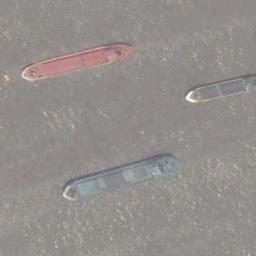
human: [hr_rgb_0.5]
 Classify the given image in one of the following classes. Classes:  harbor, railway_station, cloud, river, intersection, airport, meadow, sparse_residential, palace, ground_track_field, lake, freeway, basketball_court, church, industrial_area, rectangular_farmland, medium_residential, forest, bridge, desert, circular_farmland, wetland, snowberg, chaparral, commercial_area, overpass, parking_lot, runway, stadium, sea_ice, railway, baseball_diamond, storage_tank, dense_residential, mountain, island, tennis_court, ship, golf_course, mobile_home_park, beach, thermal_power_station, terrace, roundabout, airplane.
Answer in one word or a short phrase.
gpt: ship